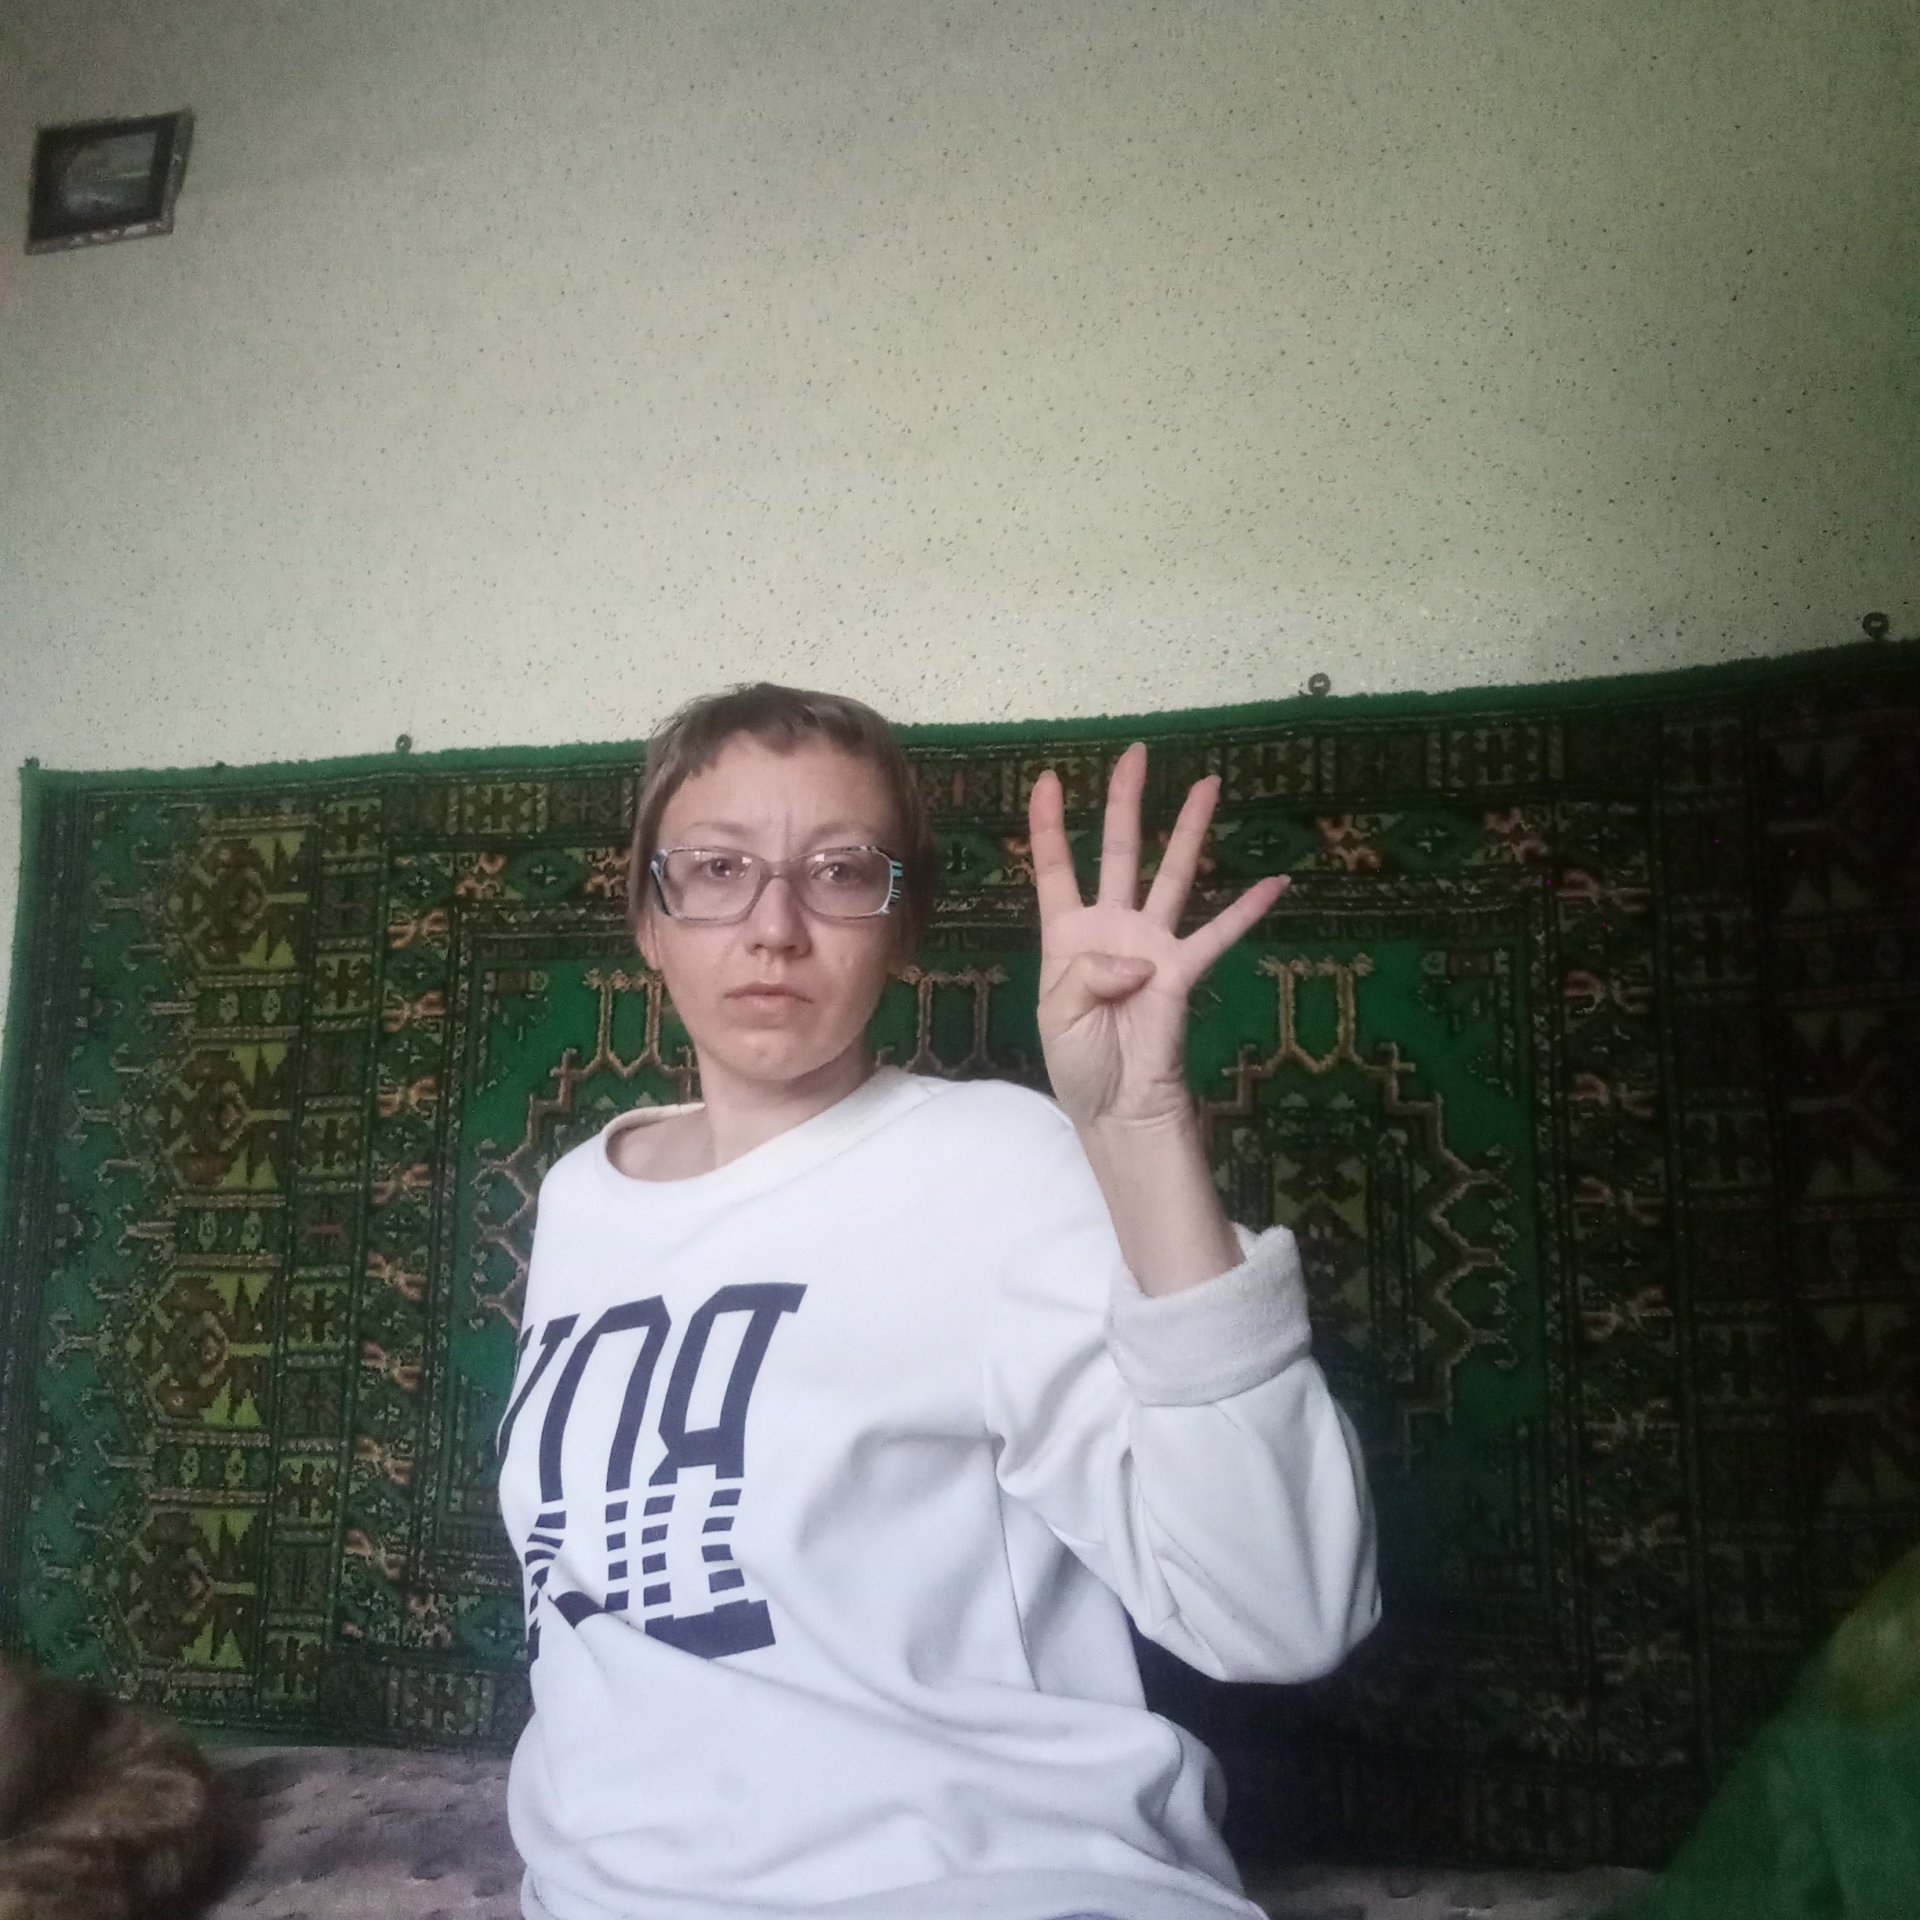
Label: noise